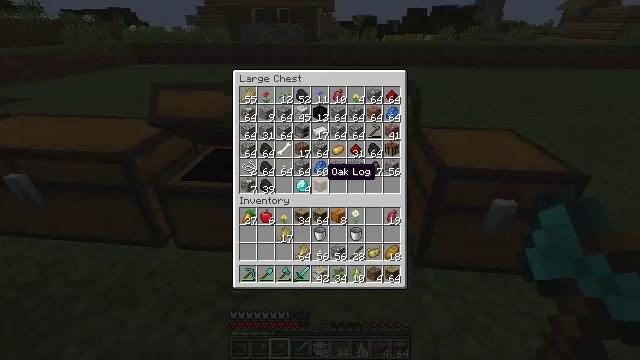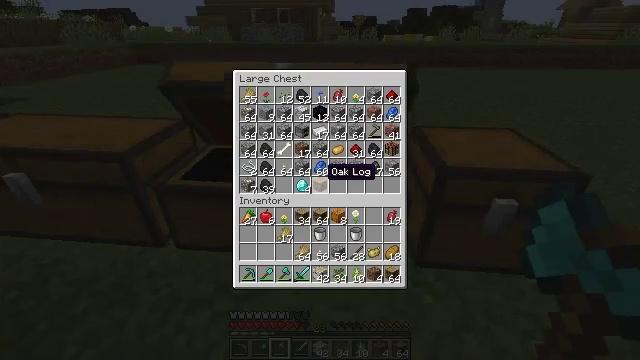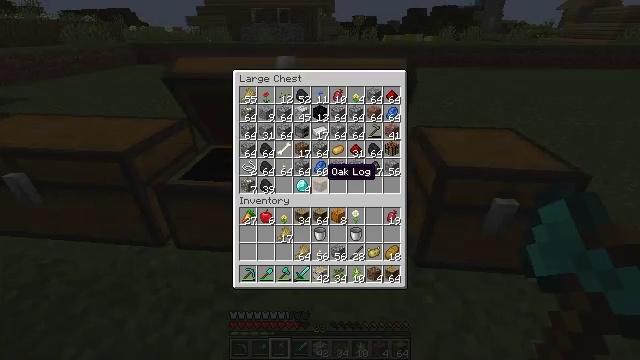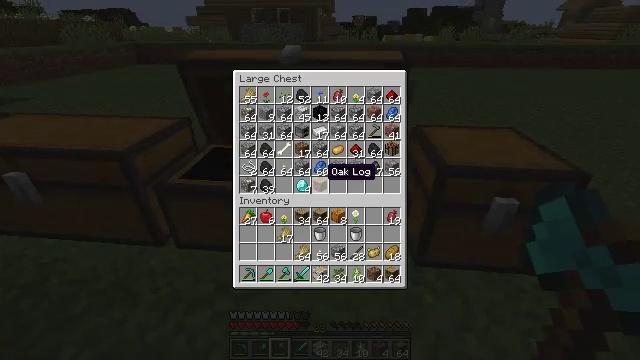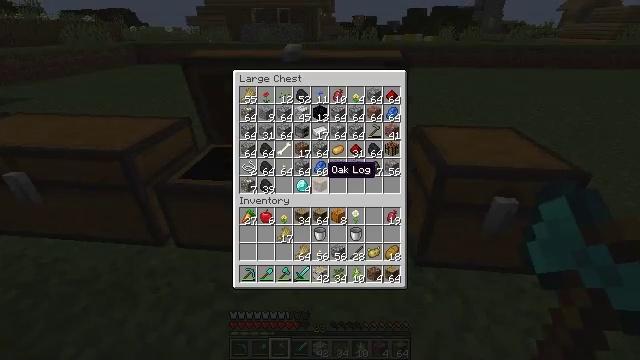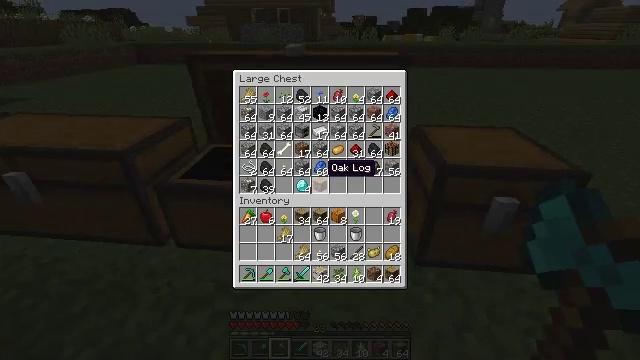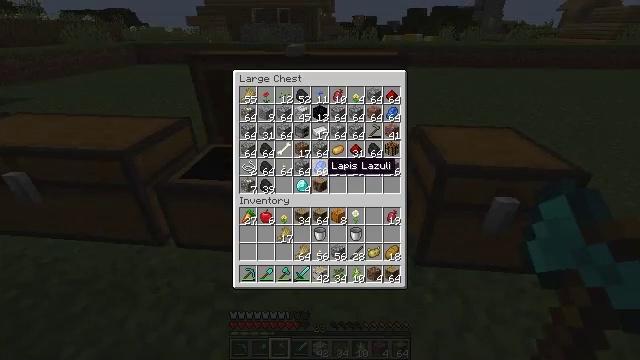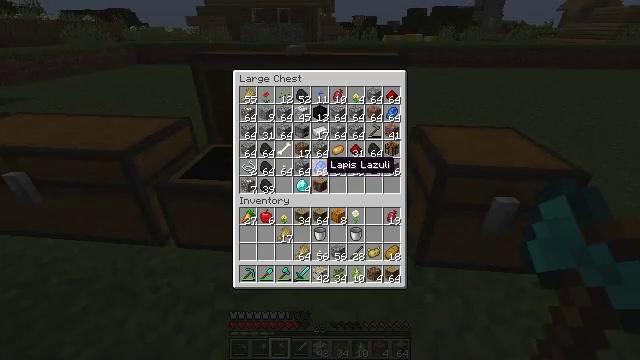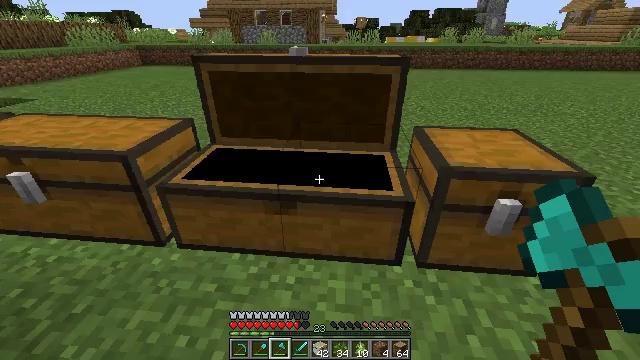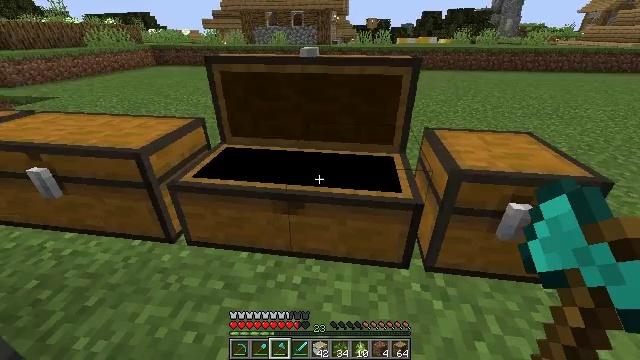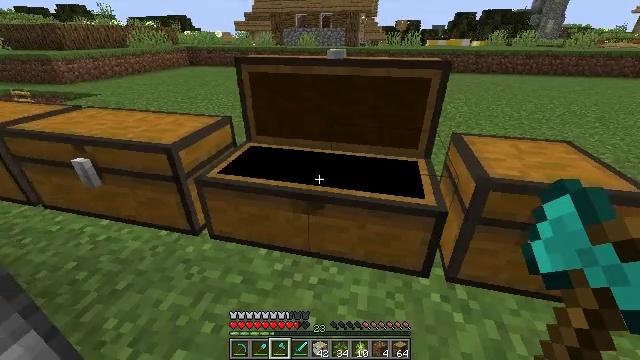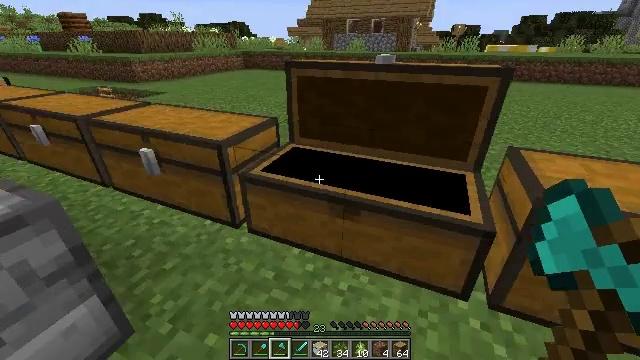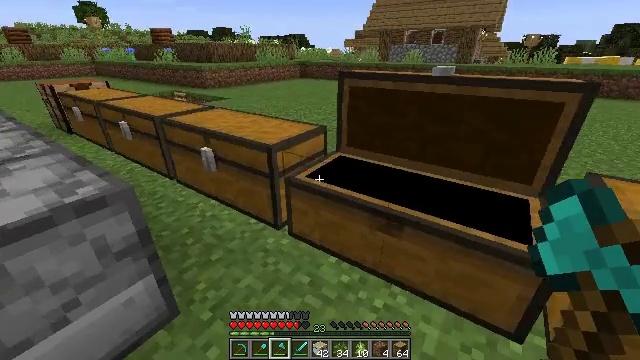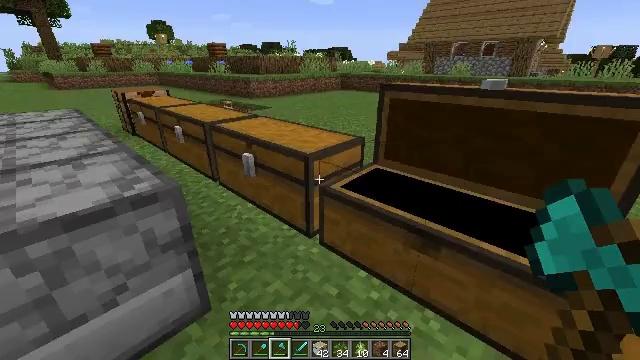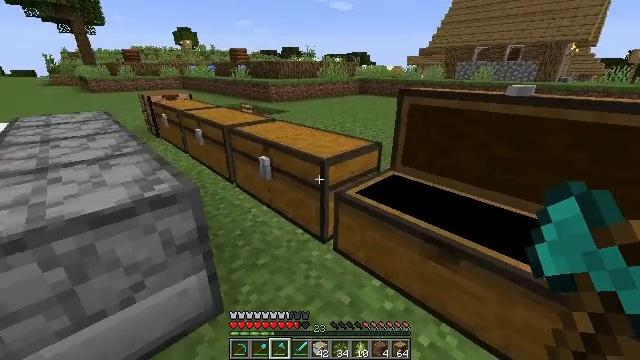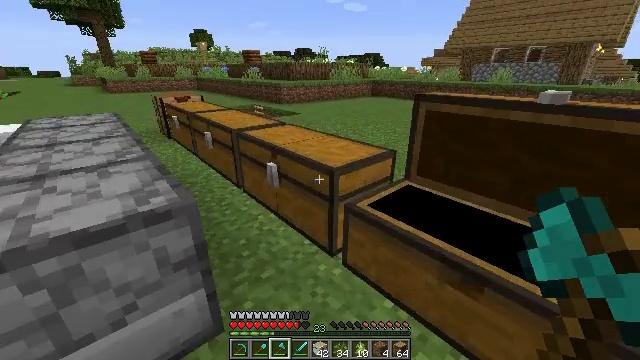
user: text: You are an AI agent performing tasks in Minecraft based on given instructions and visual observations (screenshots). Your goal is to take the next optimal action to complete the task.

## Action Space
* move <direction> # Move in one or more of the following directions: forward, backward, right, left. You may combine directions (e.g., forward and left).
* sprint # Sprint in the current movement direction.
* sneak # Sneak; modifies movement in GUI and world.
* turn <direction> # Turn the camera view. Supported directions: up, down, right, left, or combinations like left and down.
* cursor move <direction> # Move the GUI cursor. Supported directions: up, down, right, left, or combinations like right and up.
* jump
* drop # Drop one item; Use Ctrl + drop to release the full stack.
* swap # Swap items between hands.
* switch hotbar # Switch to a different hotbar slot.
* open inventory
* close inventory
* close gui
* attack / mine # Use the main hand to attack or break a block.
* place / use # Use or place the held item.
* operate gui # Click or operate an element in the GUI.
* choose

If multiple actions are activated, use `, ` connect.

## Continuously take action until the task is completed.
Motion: motion action
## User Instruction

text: Craft some pumpkin seeds.
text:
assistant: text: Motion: no_op
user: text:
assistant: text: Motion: no_op
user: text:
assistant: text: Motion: no_op
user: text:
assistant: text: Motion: no_op
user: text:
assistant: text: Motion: no_op
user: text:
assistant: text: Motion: no_op
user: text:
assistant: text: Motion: no_op
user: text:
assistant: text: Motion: no_op
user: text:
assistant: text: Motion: turn left
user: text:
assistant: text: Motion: turn left
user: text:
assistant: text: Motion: turn left
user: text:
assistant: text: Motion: turn left and up
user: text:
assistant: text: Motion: turn left and up
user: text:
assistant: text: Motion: move forward, turn left
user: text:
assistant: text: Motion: move forward, turn left
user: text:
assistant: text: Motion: move forward, turn left
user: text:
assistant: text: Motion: move forward, turn left
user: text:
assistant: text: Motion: move forward, use / place
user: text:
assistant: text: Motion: move forward, use / place
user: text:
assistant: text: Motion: move forward, use / place
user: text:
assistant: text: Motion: move forward
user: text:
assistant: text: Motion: no_op
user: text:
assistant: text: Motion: cursor move left and down
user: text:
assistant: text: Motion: cursor move right
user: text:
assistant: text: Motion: no_op
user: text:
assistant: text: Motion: no_op
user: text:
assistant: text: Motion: no_op
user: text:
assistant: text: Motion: no_op
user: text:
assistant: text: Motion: no_op
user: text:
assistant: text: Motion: no_op